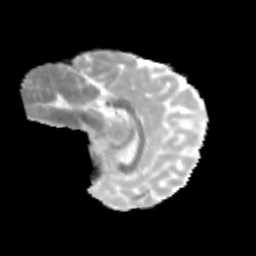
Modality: MD
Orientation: sagittal
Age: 10
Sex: female
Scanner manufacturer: siemens
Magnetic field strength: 3 T
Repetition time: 3.8 s
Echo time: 0.07 s